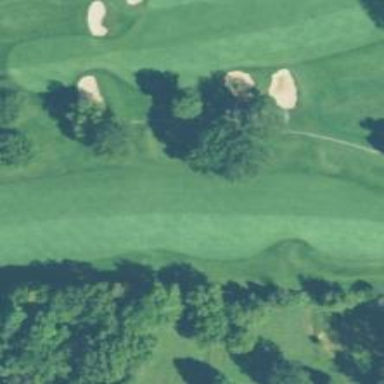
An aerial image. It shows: View of golf hole.